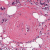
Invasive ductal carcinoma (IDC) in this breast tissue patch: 1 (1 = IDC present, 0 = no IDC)